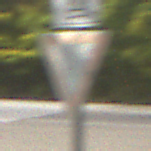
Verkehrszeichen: VorfahrtGewaehren
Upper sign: RichtungsangabeDurchPfeile9
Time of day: MorningAfternoon
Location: Outdoor (Suburban)
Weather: Clear
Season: NotSpecified
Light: Natural